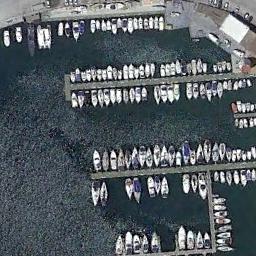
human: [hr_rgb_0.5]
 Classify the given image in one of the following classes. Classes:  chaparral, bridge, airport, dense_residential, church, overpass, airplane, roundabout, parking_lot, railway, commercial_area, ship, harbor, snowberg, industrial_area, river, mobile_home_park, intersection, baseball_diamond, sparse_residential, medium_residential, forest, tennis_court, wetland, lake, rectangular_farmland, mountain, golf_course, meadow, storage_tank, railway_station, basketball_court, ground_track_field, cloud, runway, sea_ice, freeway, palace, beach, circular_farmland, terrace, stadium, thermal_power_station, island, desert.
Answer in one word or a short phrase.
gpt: harbor